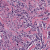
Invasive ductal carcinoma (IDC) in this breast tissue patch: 1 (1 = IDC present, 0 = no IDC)